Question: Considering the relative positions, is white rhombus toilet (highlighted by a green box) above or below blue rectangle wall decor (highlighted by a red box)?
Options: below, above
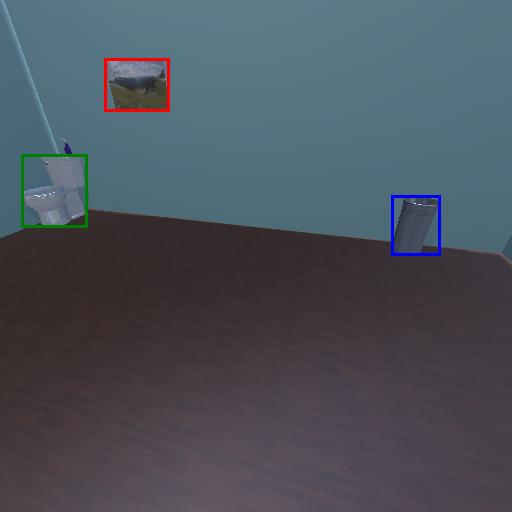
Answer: below